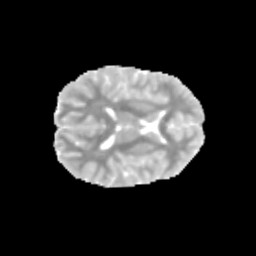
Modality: MD
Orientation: axial
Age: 11
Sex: female
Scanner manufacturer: siemens
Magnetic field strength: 3 T
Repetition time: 3.8 s
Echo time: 0.07 s